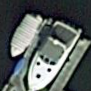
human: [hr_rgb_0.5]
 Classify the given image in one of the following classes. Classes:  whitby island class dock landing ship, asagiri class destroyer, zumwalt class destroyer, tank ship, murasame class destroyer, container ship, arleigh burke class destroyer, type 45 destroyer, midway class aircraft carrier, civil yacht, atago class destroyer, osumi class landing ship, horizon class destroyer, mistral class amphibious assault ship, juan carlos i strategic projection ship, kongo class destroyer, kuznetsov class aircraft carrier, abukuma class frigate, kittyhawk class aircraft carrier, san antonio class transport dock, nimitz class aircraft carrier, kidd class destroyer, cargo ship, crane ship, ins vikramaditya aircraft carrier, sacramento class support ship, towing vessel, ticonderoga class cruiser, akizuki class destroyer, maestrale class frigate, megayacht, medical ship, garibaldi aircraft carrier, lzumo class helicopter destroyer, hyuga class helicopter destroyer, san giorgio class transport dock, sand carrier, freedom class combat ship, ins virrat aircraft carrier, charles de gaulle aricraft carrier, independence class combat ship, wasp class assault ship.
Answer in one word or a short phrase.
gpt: Civil yacht